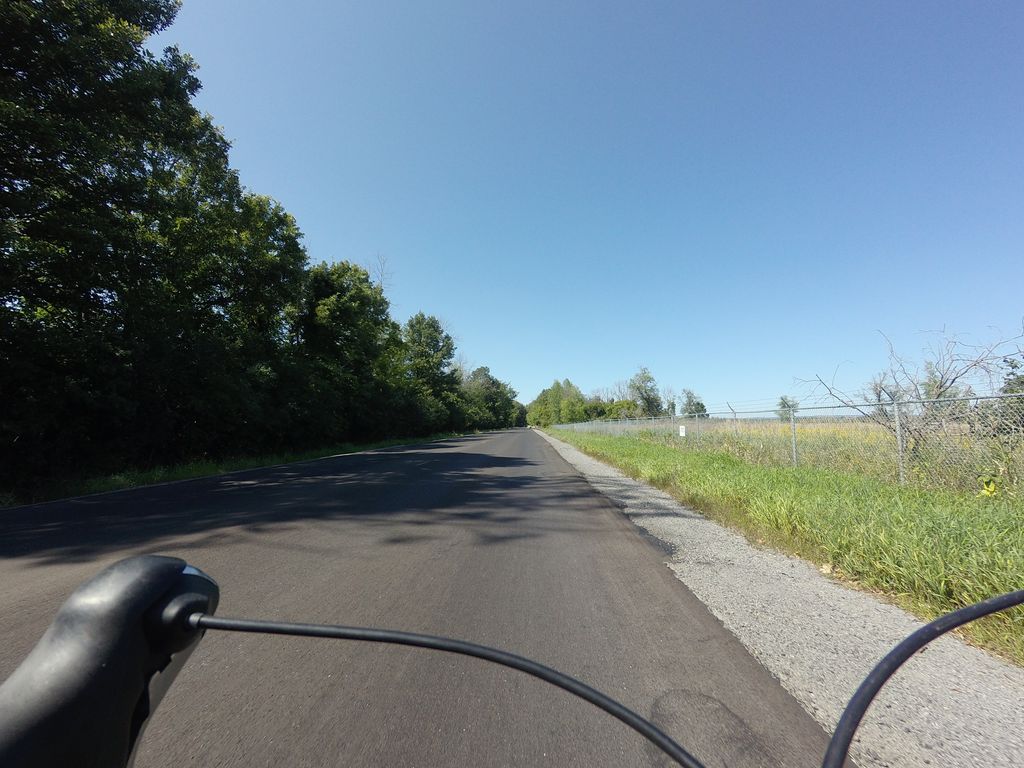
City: ottawa-gatineau